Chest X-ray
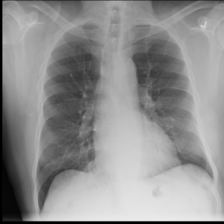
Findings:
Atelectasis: negative
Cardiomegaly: negative
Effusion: negative
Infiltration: negative
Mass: negative
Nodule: negative
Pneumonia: negative
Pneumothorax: negative
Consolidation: negative
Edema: negative
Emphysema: negative
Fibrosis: negative
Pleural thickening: negative
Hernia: negative